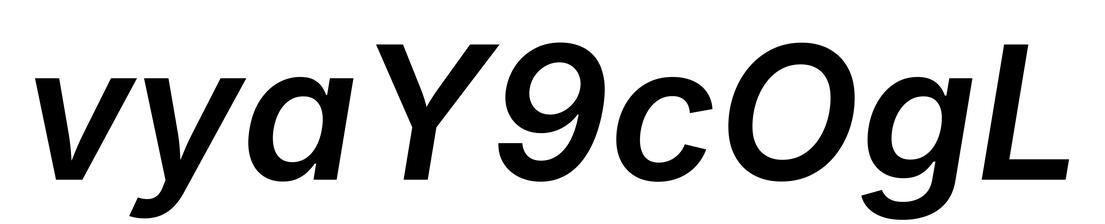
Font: Inter-Italic_SemiBold_Italic